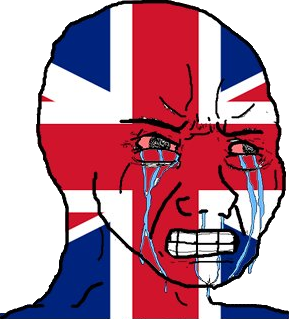
Label: 5_Crying_Wojak